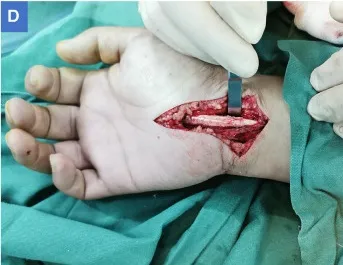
(D) The tophi were removed from the tendon sheath and tenosynovectomy was performed.
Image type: medical_photograph (other_medical_photograph)